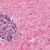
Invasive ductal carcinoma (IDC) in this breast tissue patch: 0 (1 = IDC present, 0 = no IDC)